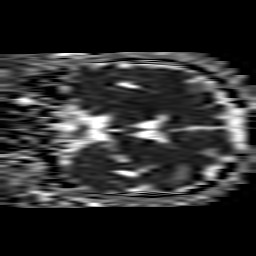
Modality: ADC
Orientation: coronal
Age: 65
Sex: male
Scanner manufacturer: philips
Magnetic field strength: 1.5 T
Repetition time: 4.795 s
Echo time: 0.07764 s